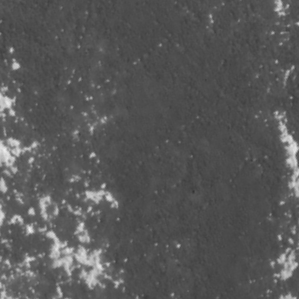
Label: frost